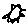
Label: sun